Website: bh-photo
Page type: address-validator
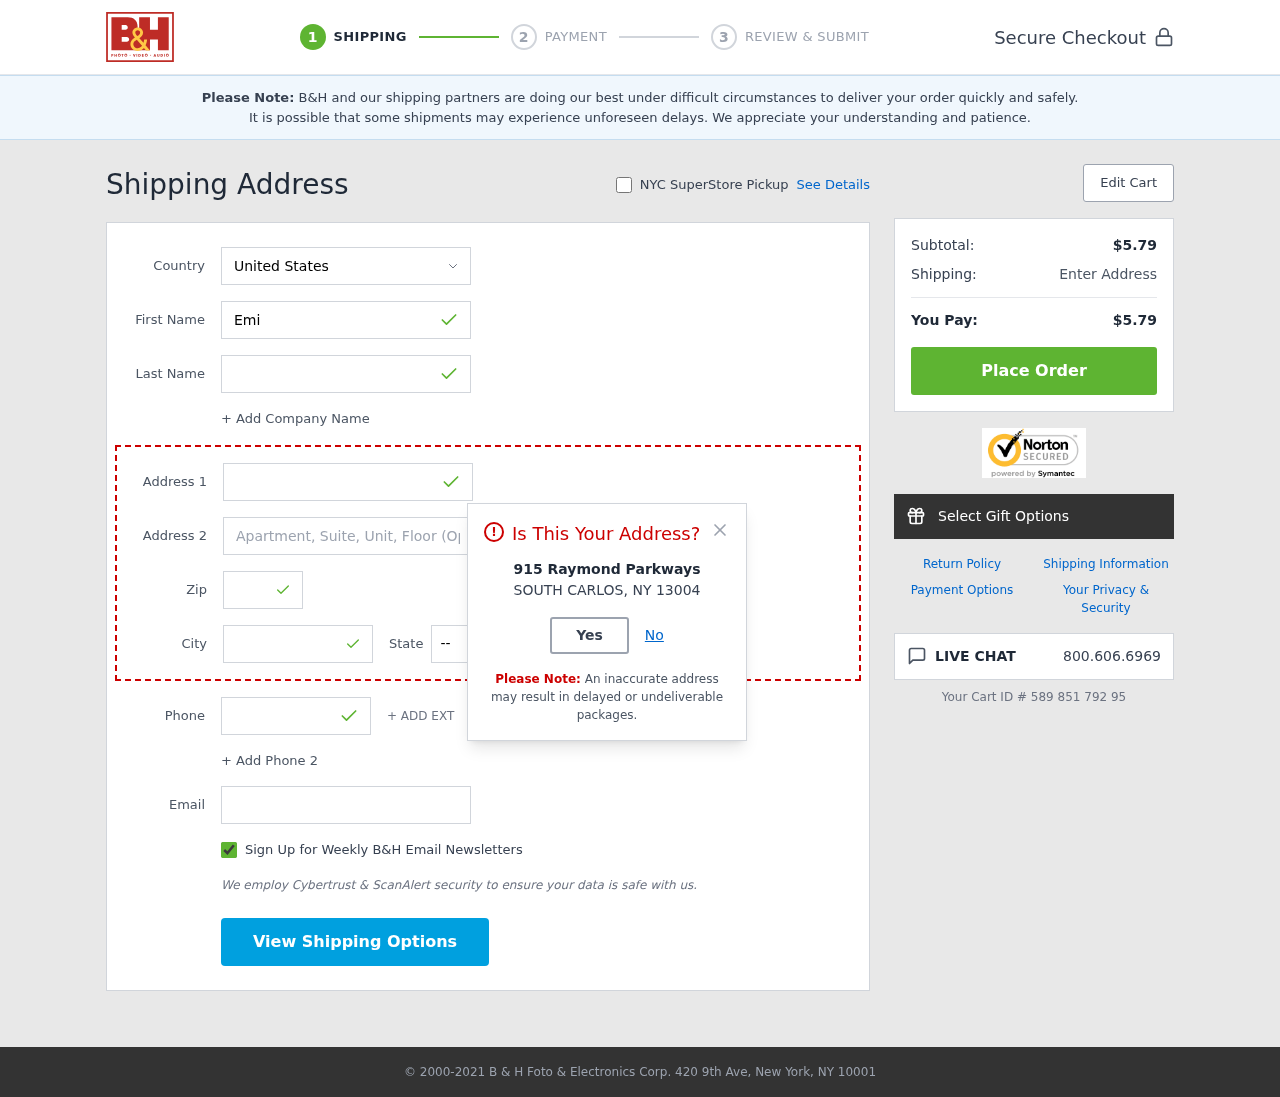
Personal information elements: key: PII_CITY
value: South Carlos
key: PII_COUNTRY
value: United States
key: PII_EMAIL
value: emily_simpson@gmail.com
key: PII_FIRSTNAME
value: Emily
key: PII_LASTNAME
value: Simpson
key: PII_PHONE
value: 2077400461
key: PII_POSTCODE
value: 13004
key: PII_STATE_ABBR
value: NY
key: PII_STREET
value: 915 Raymond Parkways
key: PII_STREET2
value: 945 Johnson Causeway
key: PII_CITY_MODAL
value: SOUTH CARLOS
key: PII_POSTCODE_FULL
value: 13004
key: PII_POSTCODE_NUMERIC
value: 13004
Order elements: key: ORDER_SUBTOTAL
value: $5.79
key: ORDER_TOTAL
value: $5.79
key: ORDER_ID
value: Your Cart ID # 589 851 792 95